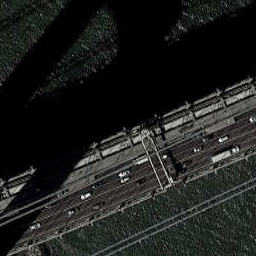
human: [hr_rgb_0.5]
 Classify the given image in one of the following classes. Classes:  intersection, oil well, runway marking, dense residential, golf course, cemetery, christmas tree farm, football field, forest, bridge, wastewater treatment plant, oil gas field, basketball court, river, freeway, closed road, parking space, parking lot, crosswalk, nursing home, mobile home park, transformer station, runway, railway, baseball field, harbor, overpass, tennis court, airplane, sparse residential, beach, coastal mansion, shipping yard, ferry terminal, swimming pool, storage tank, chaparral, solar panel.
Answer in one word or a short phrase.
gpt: bridge